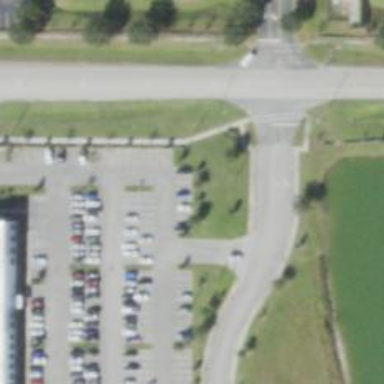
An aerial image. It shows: Footway with asphalt surface and crossing.